Field crop: maize
Growth stage: 2
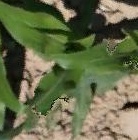
Species: maize